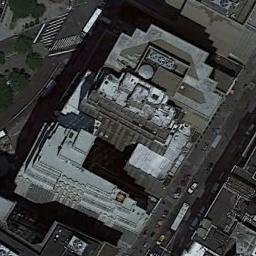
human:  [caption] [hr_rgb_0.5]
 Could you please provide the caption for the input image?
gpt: The commercial area is near the road .

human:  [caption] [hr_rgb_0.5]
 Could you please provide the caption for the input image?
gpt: A commercial area with some buildings is surrounded by some roads .

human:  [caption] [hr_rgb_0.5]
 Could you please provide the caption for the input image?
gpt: The building is in a square area .

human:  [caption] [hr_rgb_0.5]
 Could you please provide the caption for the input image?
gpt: In a commercial district there are several tall buildings of different shapes and several roads with many cars .

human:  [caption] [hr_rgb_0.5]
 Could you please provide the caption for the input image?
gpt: There are buildings with gray roofs on a commercial area .